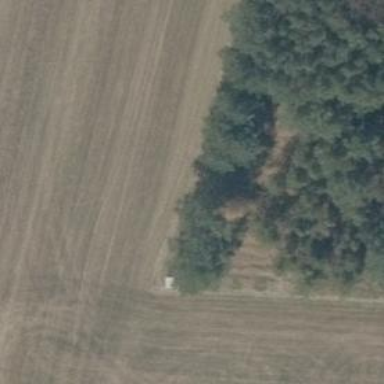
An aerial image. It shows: Hunting stand.